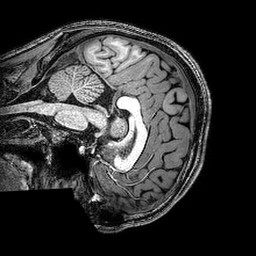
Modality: T1w
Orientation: sagittal
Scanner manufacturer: philips
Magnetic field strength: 3 T
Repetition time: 0.008156 s
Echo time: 0.00374 s